Interaction volume radius: 10 \u00c5
Interaction volume height: 30 \u00c5
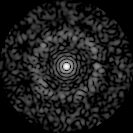
Disorder parameter: 0.8525